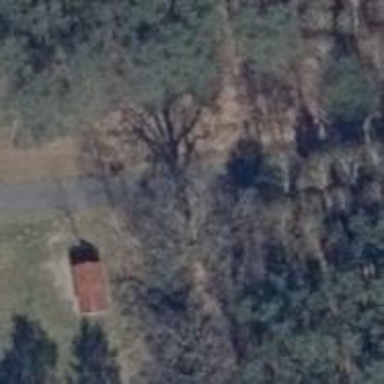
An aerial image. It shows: Shelter.